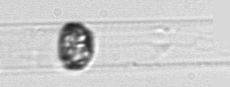
Label: Dactyliosolen_blavyanus